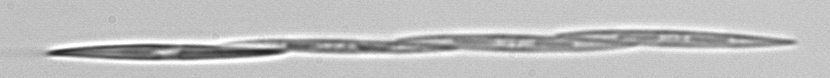
Label: Pseudo-nitzschia